Question: This questions is regarding Hellosign API. I am creating a template where i want to owner's sign(Suppose, I am owner then my sign will append there automatically). I create it using Hellosign website but now i want to create it using hellosign API. Here i am generating dynamic template. So please give me answer. Thank you in advance.
Example (What i want)
Check this image please. I have a html-css block like below picture. I want to get default owner's signature and current date using hellosign.

Here is my code, what i have done
'''
<!-- PHP code -->
<?php
require_once '../vendor/autoload.php';
$api_key = ('xxxxxxxxxxxxxxxxxxxxxxxxxxxxxxxxxxxxxxxxxxxxxxxxxxxxxxxxxxxxxxxxxxx');
$client_id = ('xxxxxxxxxxxxxxxxxxxxxxxxxxxxxxxxx');
$client = new HelloSign\Client($api_key);
$request = new HelloSign\SignatureRequest;
$request->enableTestMode();
$request->setTitle("Testing");
$request->setSubject('My First embedded signature request');
$request->setRequesterEmail('yourname@yourmail.com');
$request->addFile('yourpage.html');
$embedded_request = new HelloSign\EmbeddedSignatureRequest($request, $client_id);
$response = $client->createEmbeddedSignatureRequest($embedded_request);
$response = $client->getEmbeddedSignUrl($signature_id);
$sign_url = $response->getSignUrl();
?>
<!-- Script code -->
<script type="text/javascript" src="//s3.amazonaws.com/cdn.hellofax.com/js/embedded.js"></script>
<script type="text/javascript">
HelloSign.init('zzzzzzzzzzzzzzzzzzzzzzzzzzzzzzzzzzz');
var claim_url = "<?PHP echo $claim_url;?>";
// alert(claim_url);
HelloSign.open({
url: claim_url,
allowCancel: false,
skipDomainVerification: true,
height: 640,
width: 1368,
requester: "your-name@your-mail.com",
container: document.getElementById('wmtest'),
messageListener: function(eventData) {
alert("HelloSign event received");
}
});
</script>
'''
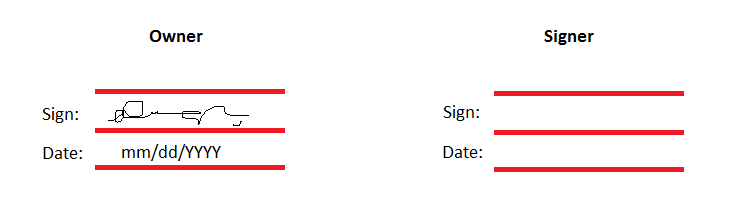
Answer: You mention templates, though your code is for embedded signing using a file/url. Here's an example of an embedded signature request using a template for reference:
'''
$client = new HelloSign\Client('f167bc93d1390z467k026h84c4f8b9a1aa8c043f5f58a54cd0db300766986254');
$request = new HelloSign\TemplateSignatureRequest;
$request->enableTestMode();
$request->setTemplateId('c26b8a16784a872da37ea946b9ddec7c1e11dff6');
$request->setSubject('Purchase Order');
$request->setMessage('Glad we could come to an agreement.');
$request->setSigner('Client', 'george@example.com', 'George');
$request->setCC('Accounting', 'accounting@hellosign.com');
$request->setCustomFieldValue('Cost', '$20,000');
$client_id = 'YOUR_CLIENT_ID';
$embedded_request = new HelloSign\EmbeddedSignatureRequest($request, $client_id);
$response = $client->createEmbeddedSignatureRequest($embedded_request);
'''
Also, you wouldn't be able to sign the document programmatically. Instead, your options are either signing the document during Template creation on HelloSign.com, then using a Me (when sending) text box and passing the sign date as a CustomFieldValue with the signature request. Or you could include yourself as a signer along with your other signers, and bring up the signature request in an iframe just like your other signers.
Please reach out to us at apisupport@hellosign.com for more information. Check out our documentation at <URL>